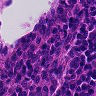
Metastatic tissue present: no